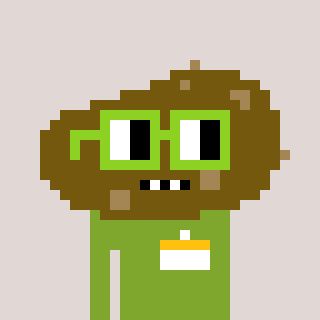
a pixel art character with square light green glasses, a potato-shaped head and a slimegreen-colored body on a warm background